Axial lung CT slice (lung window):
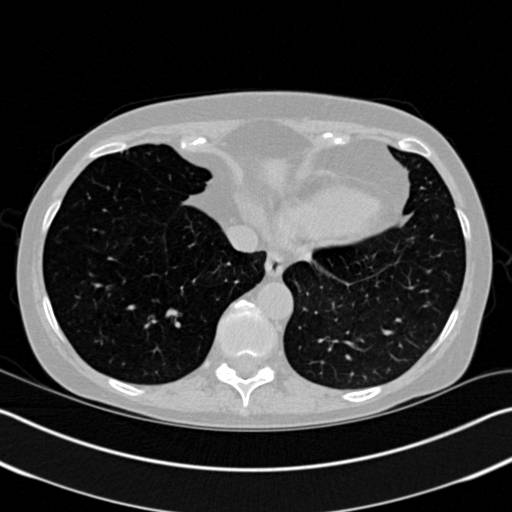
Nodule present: no